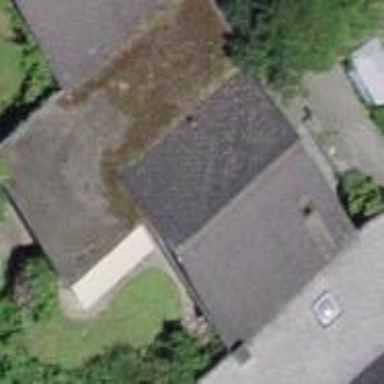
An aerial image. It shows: Semidetached house.